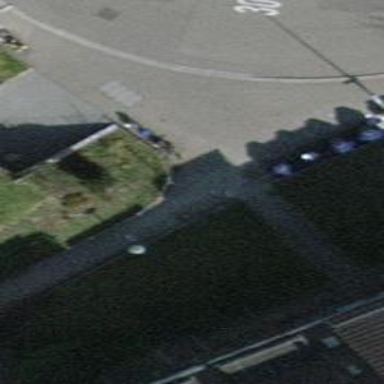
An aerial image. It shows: Footway surfaced with paving stones.